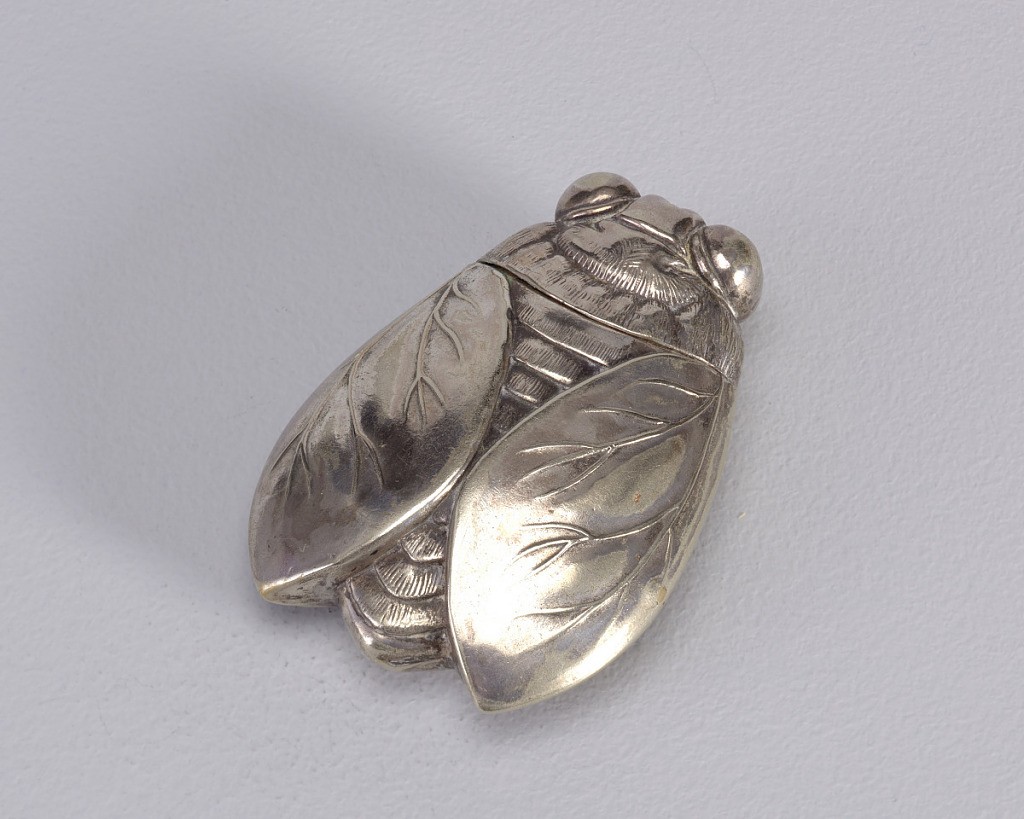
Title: Matchsafe in the form of a Cicada
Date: late 19th century
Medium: plated metal
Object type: matchsafe
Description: In the form of a cicada, with bulging eyes on head, large veined wings, and ribbed body. Reverse features underside of insect, textured belly probably intended as striker. Head serves as lid, hinged on reverse (underside) allowing it to open by flipping back.